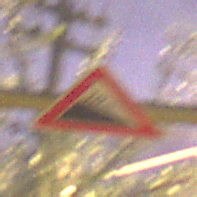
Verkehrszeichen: Gefaelle10
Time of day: Night
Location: Outdoor (Suburban)
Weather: PartlyCloudy
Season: NotSpecified
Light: Artificial